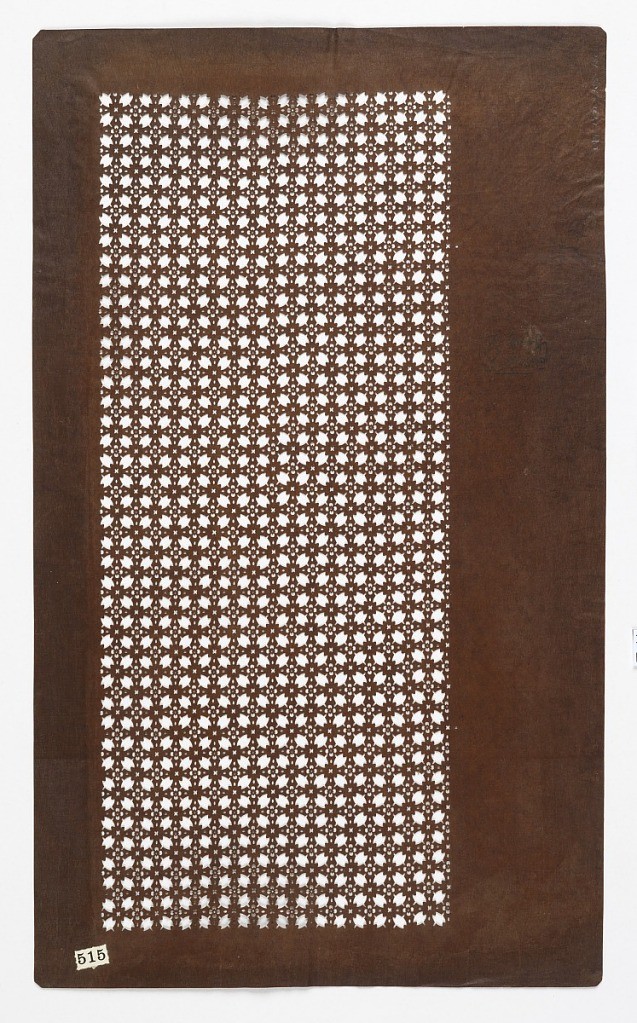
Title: Cherry Blossoms
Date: late 18th–early 19th century
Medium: Mulberry paper (kozo washi) treated with fermented persimmon tannin (kakishibu),
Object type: Katagami
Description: Traditional abstract motif containing cherry blossom (sakura) petals, smaller four petalled flowers and tiny squares with the center punched out. Cherry blossoms is the spring flower that symbolizes a time of renewal and fleeting life. Every year there are festivals of hanami (cherry blossom viewing). These blossoms, also known as sakura, signify love, beauty and strength. These blossoms are a metaphor for the fleeting life.